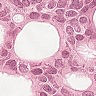
Metastatic tissue present: yes